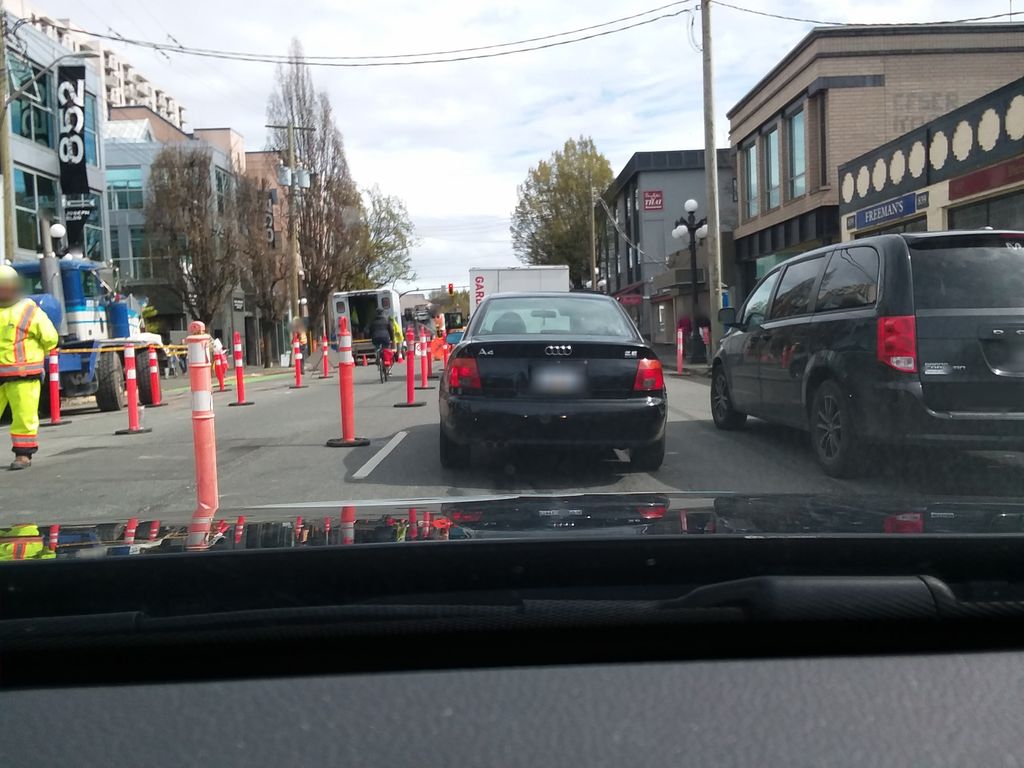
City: victoria